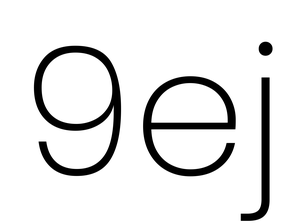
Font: Poppins-ExtraLight